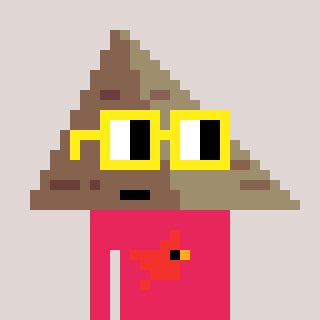
a pixel art character with square yellow glasses, a pyramid-shaped head and a redpinkish-colored body on a warm background